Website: apple
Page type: account-selection
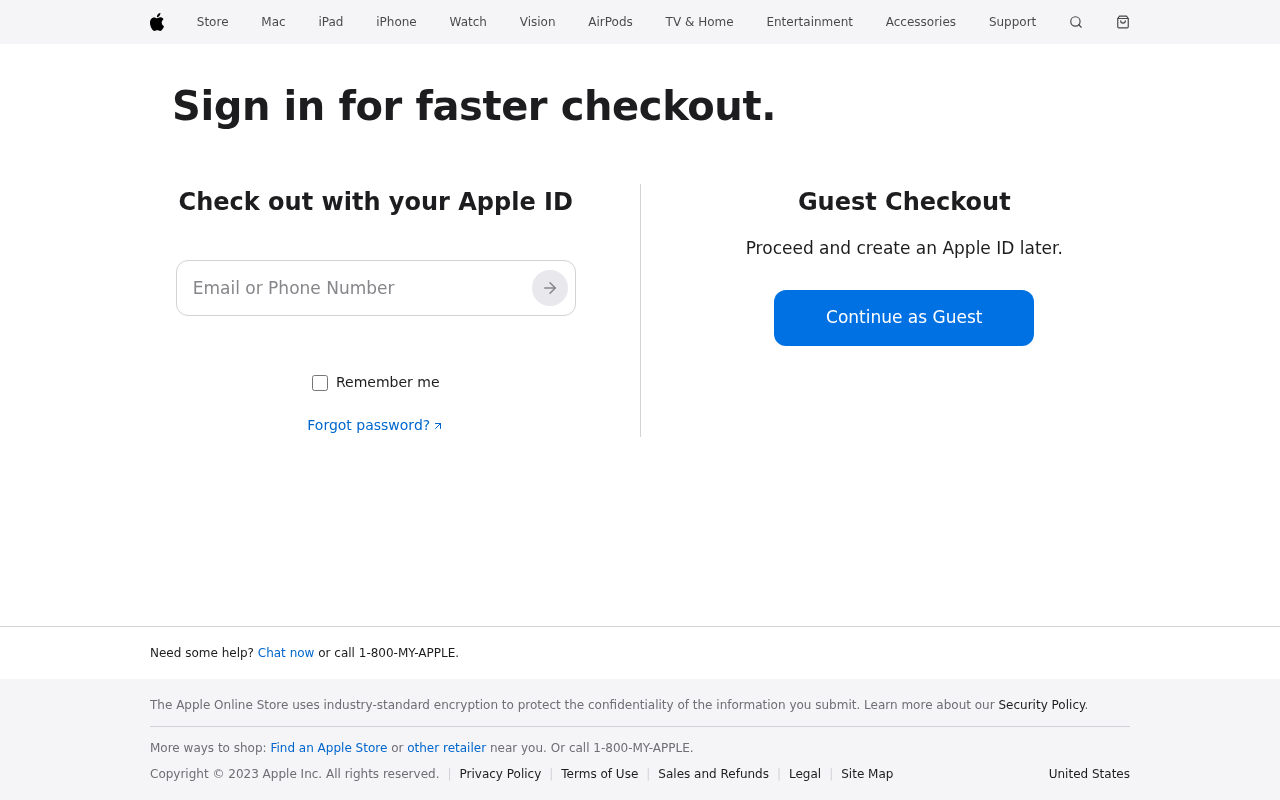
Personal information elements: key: PII_EMAIL
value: ggonzalez@gmail.com